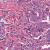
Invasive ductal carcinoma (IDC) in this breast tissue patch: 1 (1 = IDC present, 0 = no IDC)